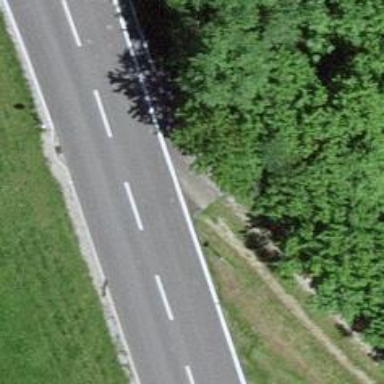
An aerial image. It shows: Secondary road.